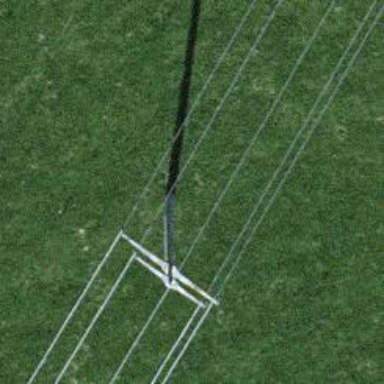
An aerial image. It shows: Power tower.